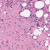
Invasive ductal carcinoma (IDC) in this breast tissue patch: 0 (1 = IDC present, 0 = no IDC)